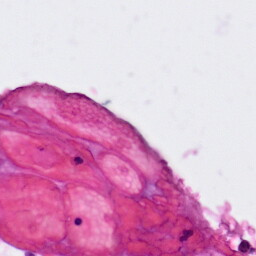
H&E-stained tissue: Colon